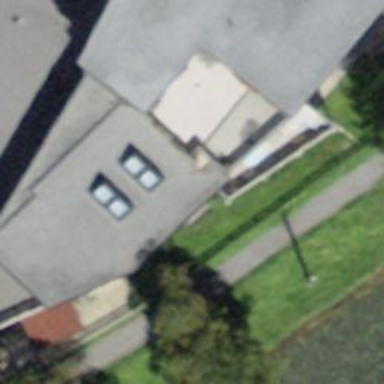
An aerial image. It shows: Flat-roofed building.